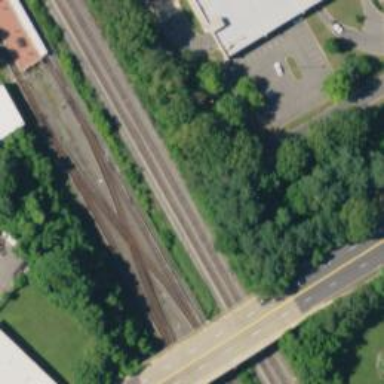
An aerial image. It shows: Railway crossing.